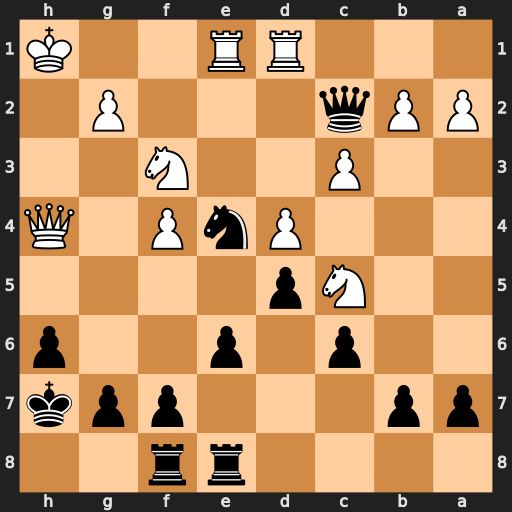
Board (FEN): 4rr2/pp3ppk/2p1p2p/2Np4/3PnP1Q/2P2N2/PPq3P1/3RR2K
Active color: b
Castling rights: -
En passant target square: -
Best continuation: Nf2+ Kh2 Nxd1